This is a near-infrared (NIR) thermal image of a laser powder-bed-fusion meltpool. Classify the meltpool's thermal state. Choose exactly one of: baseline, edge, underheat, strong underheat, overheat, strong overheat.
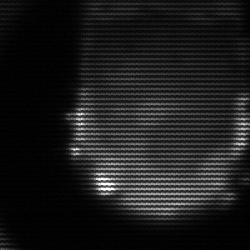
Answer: edge